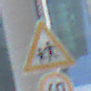
Verkehrszeichen: KinderRechts
Zusatzzeichen unten: Geschwindigkeit60
Umgebung: Outdoor, Urban
Tageszeit: MorningAfternoon
Wetter: PartlyCloudy
Licht: Natural
Jahreszeit: NotSpecified
Kontrast: HighContrast